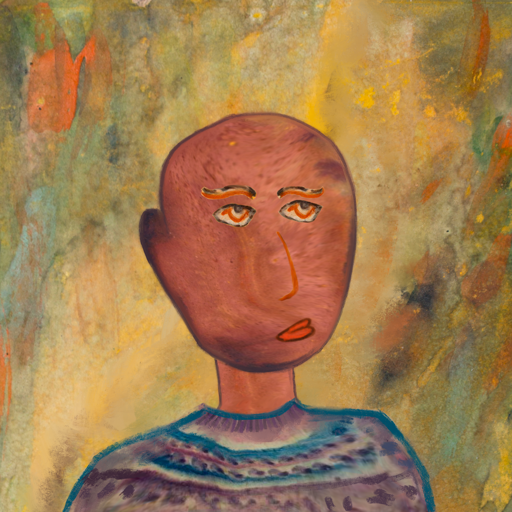
Background: Comrade, Head And Neck Side: Mother_And_Son_Mother, Face Side: Experience, Bust: HillGirl, Hair Side: Blank, Head Accessory: Blank, Second Necklace: Blank, Necklace: Blank, Baby: Blank